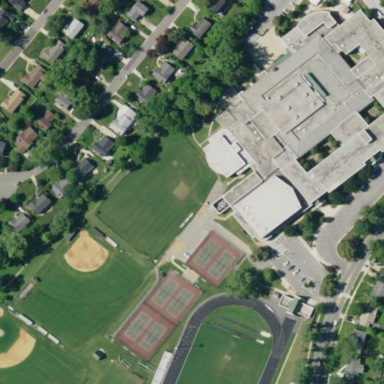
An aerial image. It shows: School.